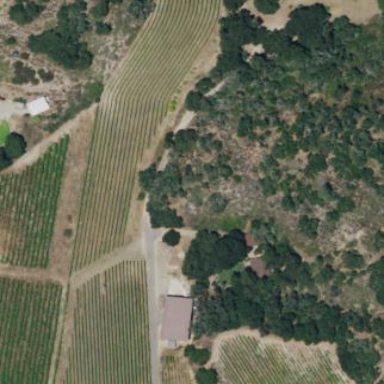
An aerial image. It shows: Vineyard where grapes are grown.